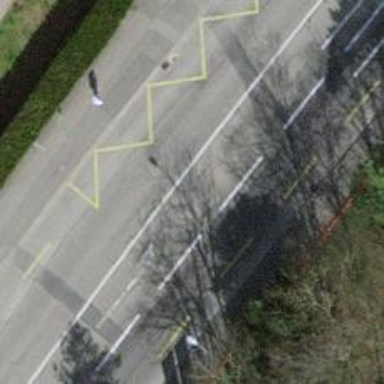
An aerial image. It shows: Secondary road with asphalt surface. It has lanes for buses and shared cycle lane. Both sides of the road have sidewalks.